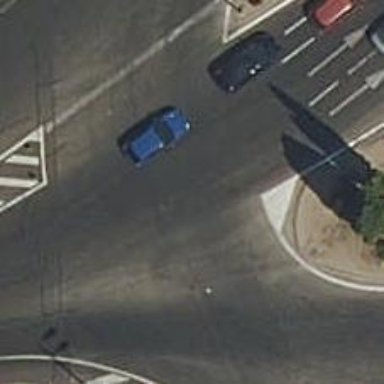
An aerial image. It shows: Road with traffic signals.